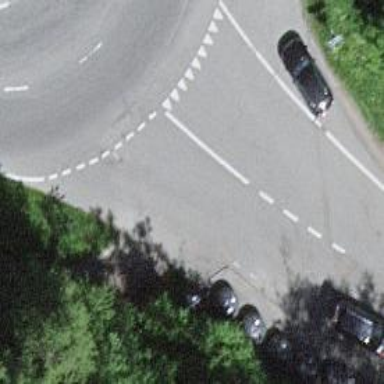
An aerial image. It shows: Bus stop along the road.